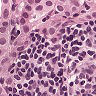
Metastatic tissue present: yes